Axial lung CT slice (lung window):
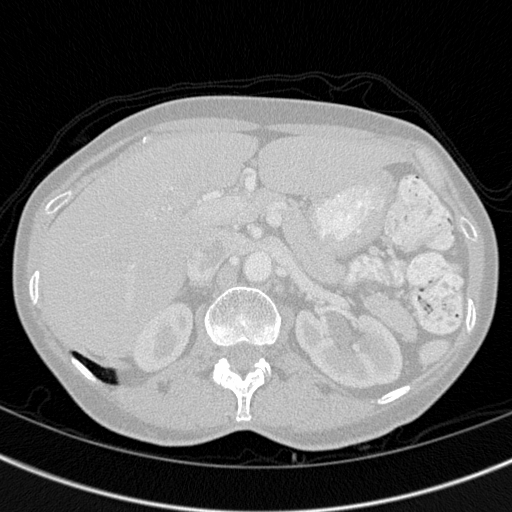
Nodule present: no